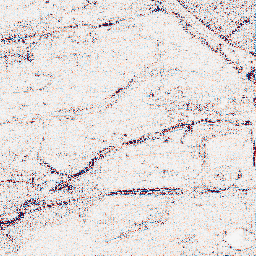
Category: wavelet
Decomposition family: wavelet_biorthogonal
Decomposition parameters: wavelet: bior2.4
level: 1
Upsampling method: bicubic_3x
Upsampling parameters: scale: 3
Upsampling scale: 3